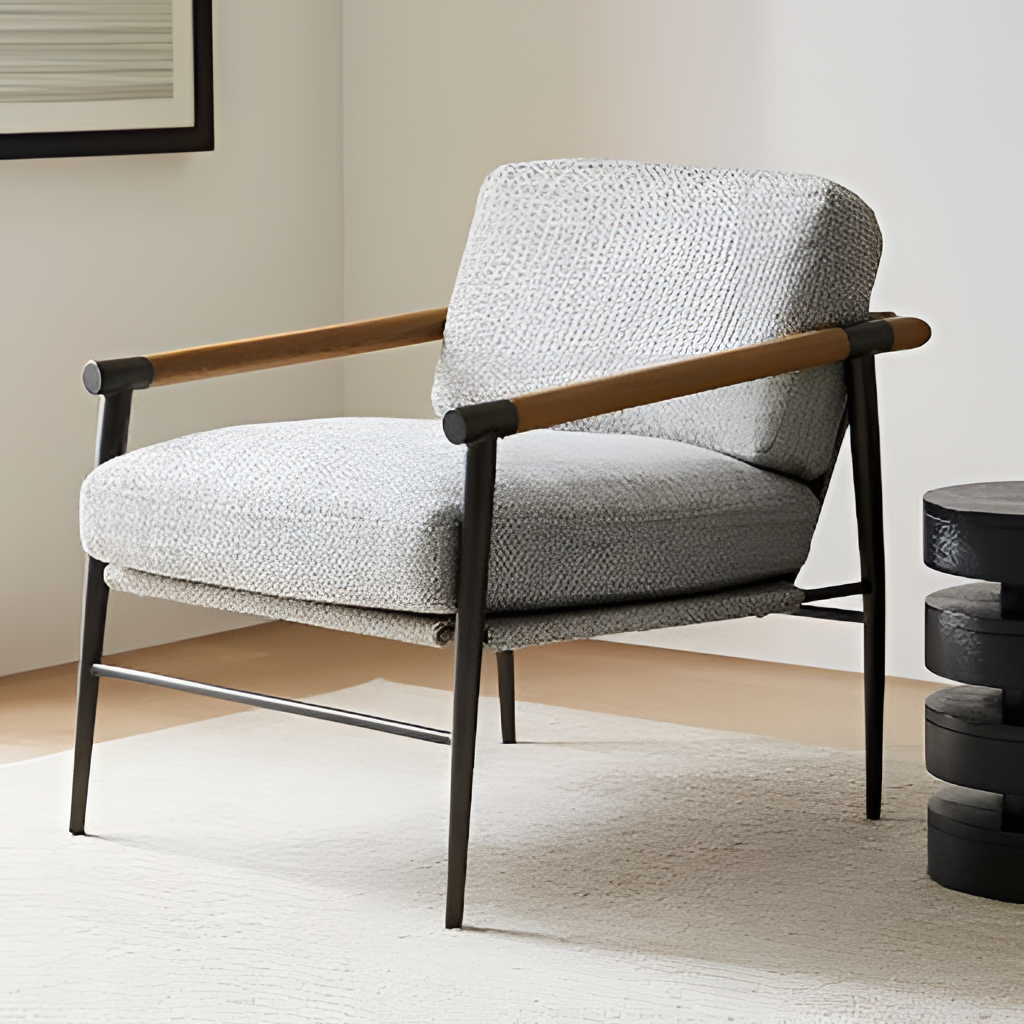
living room, fabric armchair, beige wood flooring, with plank pattern, paint wallpaper, with solid pattern, modern